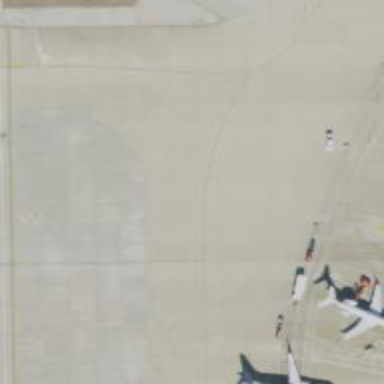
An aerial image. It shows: View of taxiway at the airport.